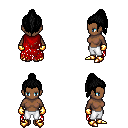
a pixel art fantasy rpg character, female body template, human, dark skin, red tattered cape, white pants, black long topknot hairstyle, gold gloves, gold boots, four views (front, back, left, right), 2x2 character sprite sheet, small pixel art, hard edges, no anti-aliasing